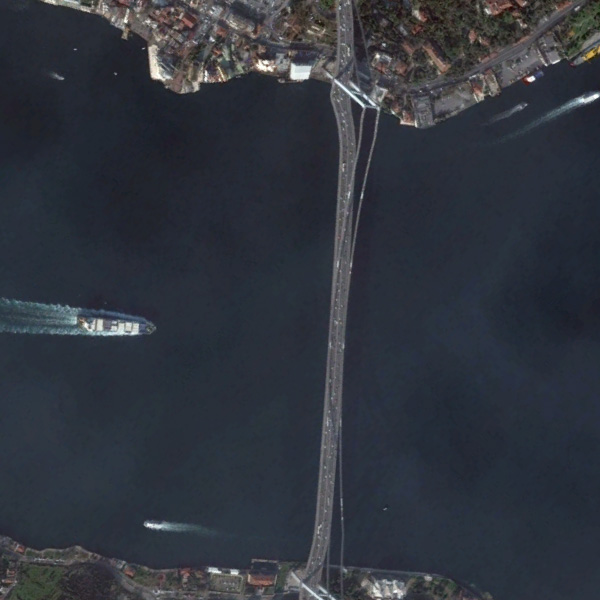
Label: Bridge